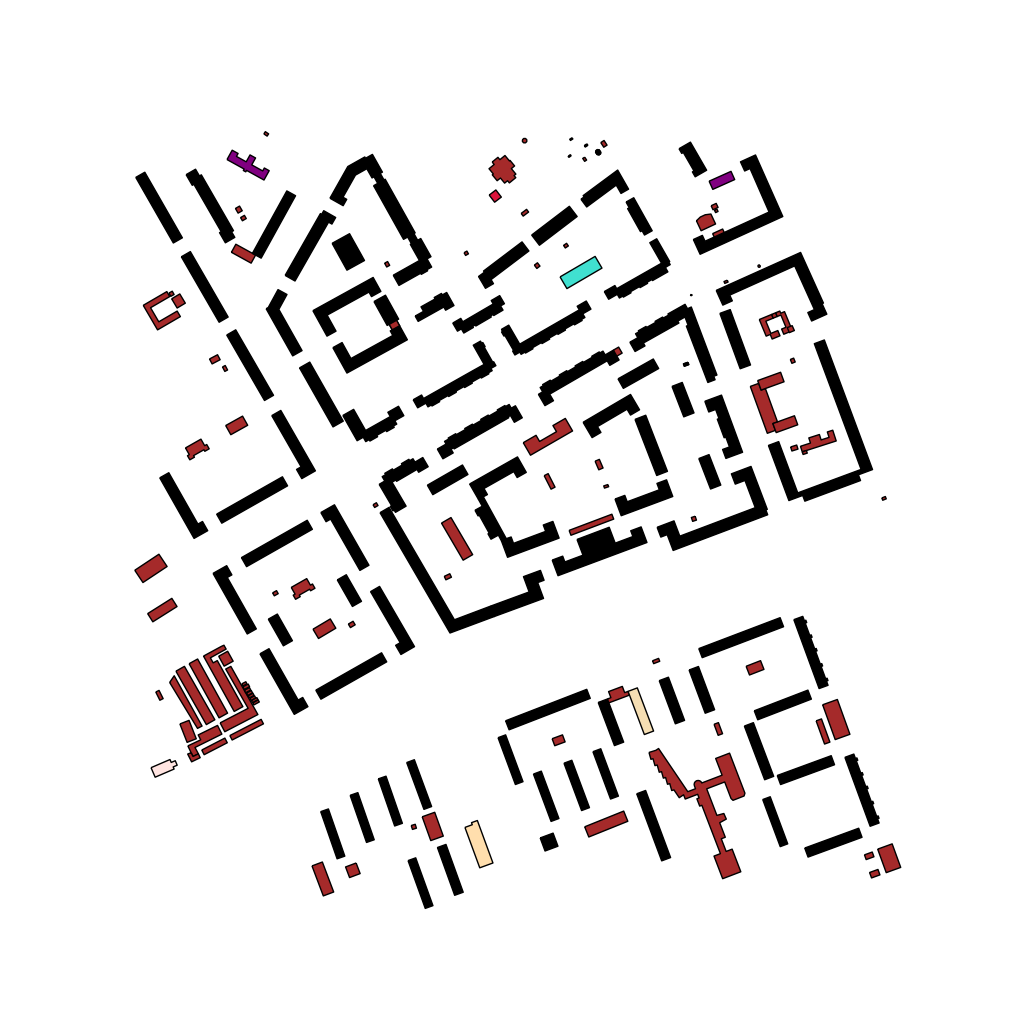
Tags: overhead vector_map, business, industrial, recreation, residential, special, transport, soviet, high_rise, individual_rise, low_rise, medium_rise, density_2, Building, Church, Facility, Gas, Hotel, Kidsart, Kinder, Supermkt, 1.0 km²